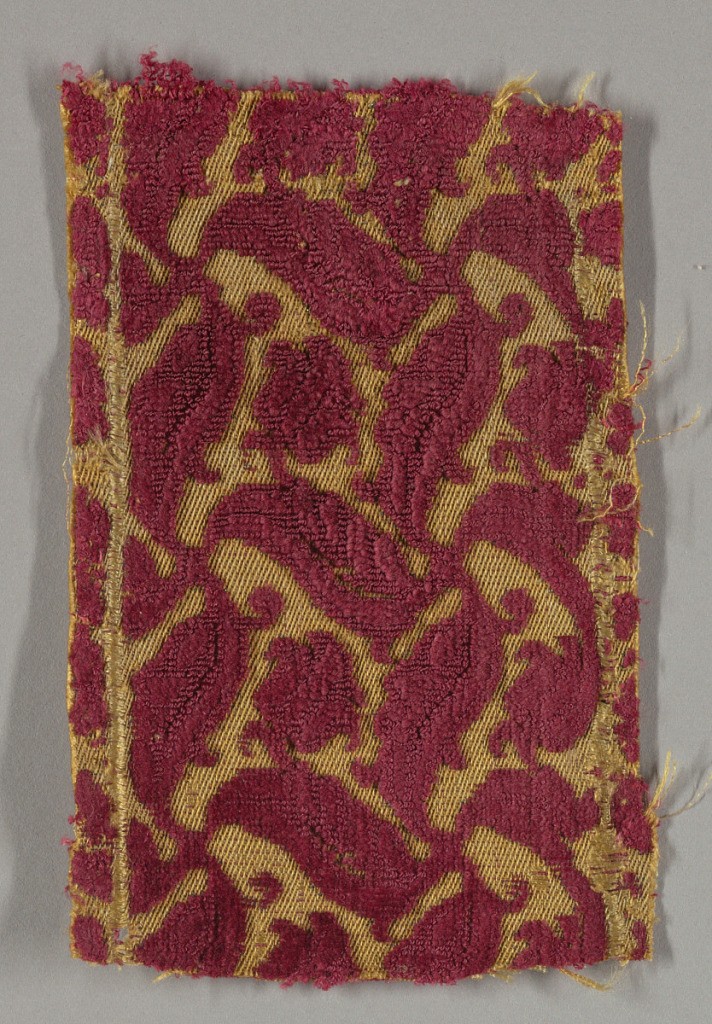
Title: Fragment
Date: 16th century
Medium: silk Technique: cut and uncut supplementary warp pile (velvet) in a twill weave foundation
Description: Fragment of magenta-colored velvet, cut and uncut, against a gold-colored ground in a small serpentine leaf pattern.